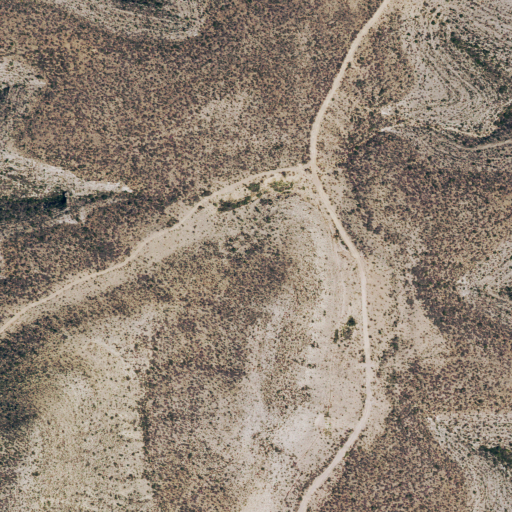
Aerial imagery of mountain in Texas named Cable Hills containing shrub and grassland